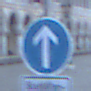
Verkehrszeichen: VorgeschriebeneFahrtrichtungGeradeaus
Zusatzzeichen unten: SonstigeFahrzeugePersonengruppenFrei1
Umgebung: Outdoor, Urban
Tageszeit: Dawn
Wetter: Clear
Licht: Natural
Jahreszeit: NotSpecified
Kontrast: LowContrast